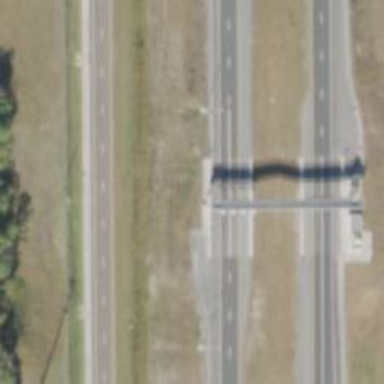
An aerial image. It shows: Toll gantry on the road.